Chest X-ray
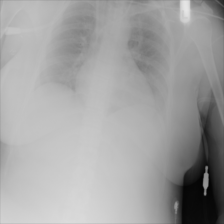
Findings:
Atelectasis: negative
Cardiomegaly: negative
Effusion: negative
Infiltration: negative
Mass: negative
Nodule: negative
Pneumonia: negative
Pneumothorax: negative
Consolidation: negative
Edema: positive
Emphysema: negative
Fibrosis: negative
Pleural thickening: negative
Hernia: negative